Question: I'm trying to parse rss data from this feed: <URL>, but I've substituted the RSS URL used. Thanks again!

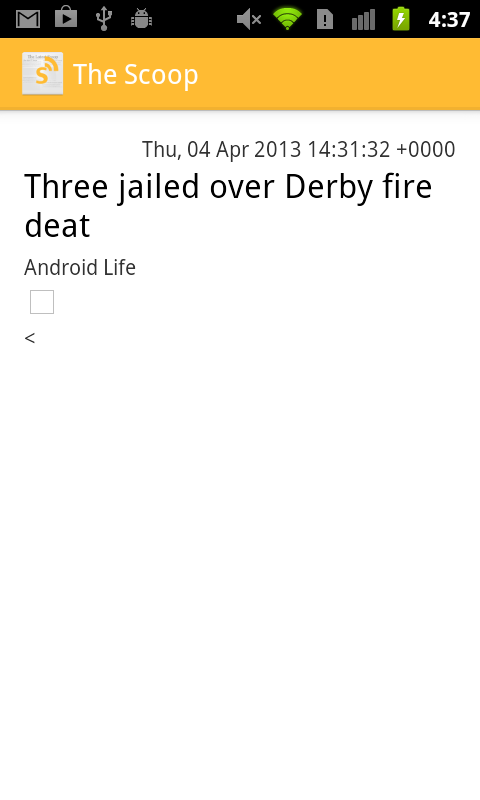
Answer: While searching the web for ideas on how to do this, I found out that doing this is actually <URL> as it this method of getting content violates the terms of use of many of the web sources I was hoping to use. For now you will have to stick with short RSS feeds.